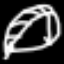
Label: leaf